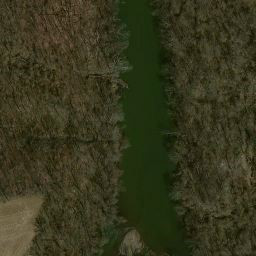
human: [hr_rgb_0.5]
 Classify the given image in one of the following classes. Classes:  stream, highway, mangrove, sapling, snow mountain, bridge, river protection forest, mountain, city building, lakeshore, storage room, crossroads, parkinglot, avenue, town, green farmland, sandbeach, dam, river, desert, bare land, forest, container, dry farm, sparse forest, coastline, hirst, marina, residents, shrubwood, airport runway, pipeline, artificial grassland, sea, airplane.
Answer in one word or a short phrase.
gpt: river